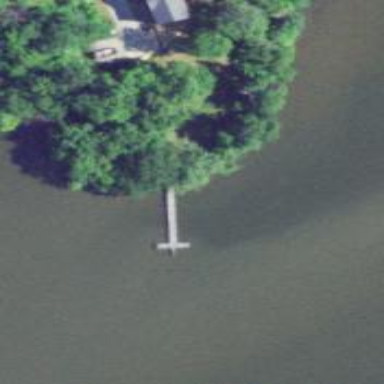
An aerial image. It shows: Man-made pier.